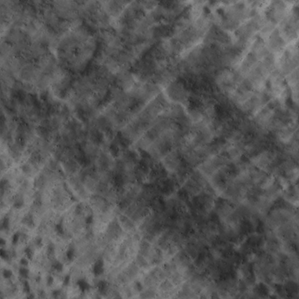
Label: non_frost